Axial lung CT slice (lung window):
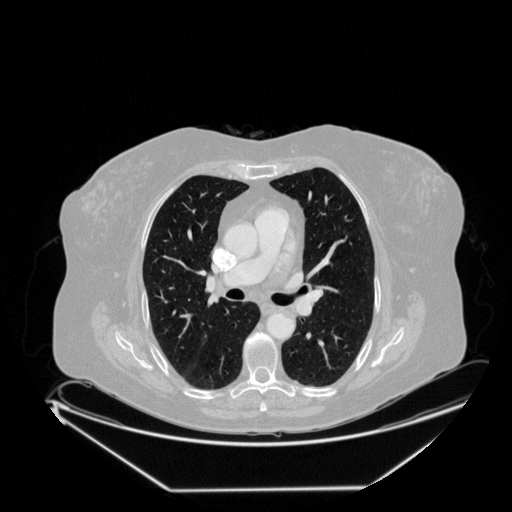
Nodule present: no